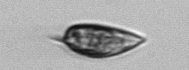
Label: Prorocentrum_triestinum